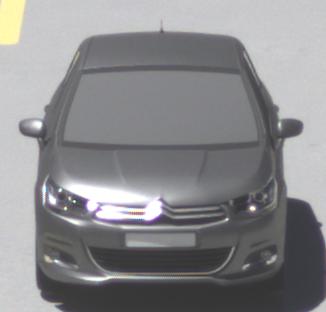
Make: Citroen
Model: C4 VTi 95
Detailed model: C4 (II)
Model produced from: 2012/08
Model produced until: 2013/06
Doors: 5
Color: gray
Road condition: wet road
Daytime: midday
Contrast: high contrast